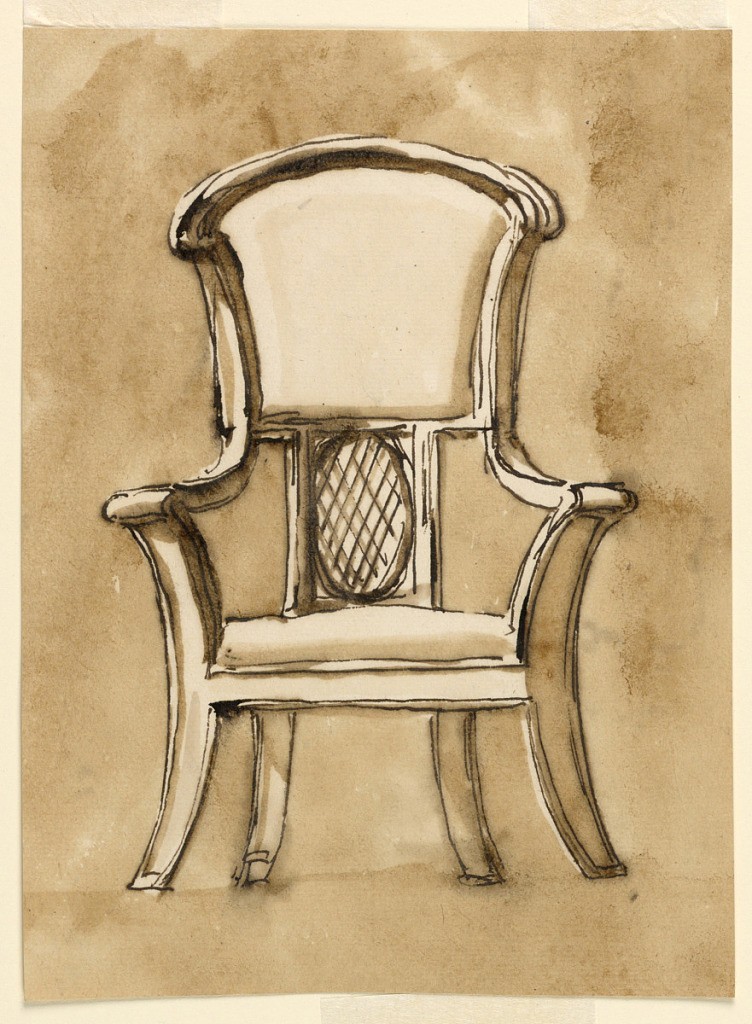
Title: Armchair
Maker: Giuseppe Barberi, Italian, 1746–1809
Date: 1780–90
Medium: Pen and brown ink, brush and brown wash, on off-white laid paper
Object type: Drawing
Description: Frontal view of a chair. The arms and legs are slightly curved, the back is divided in two halves- the upper padded and trapezoidal, the lower rectangular, with a caned inner oval.